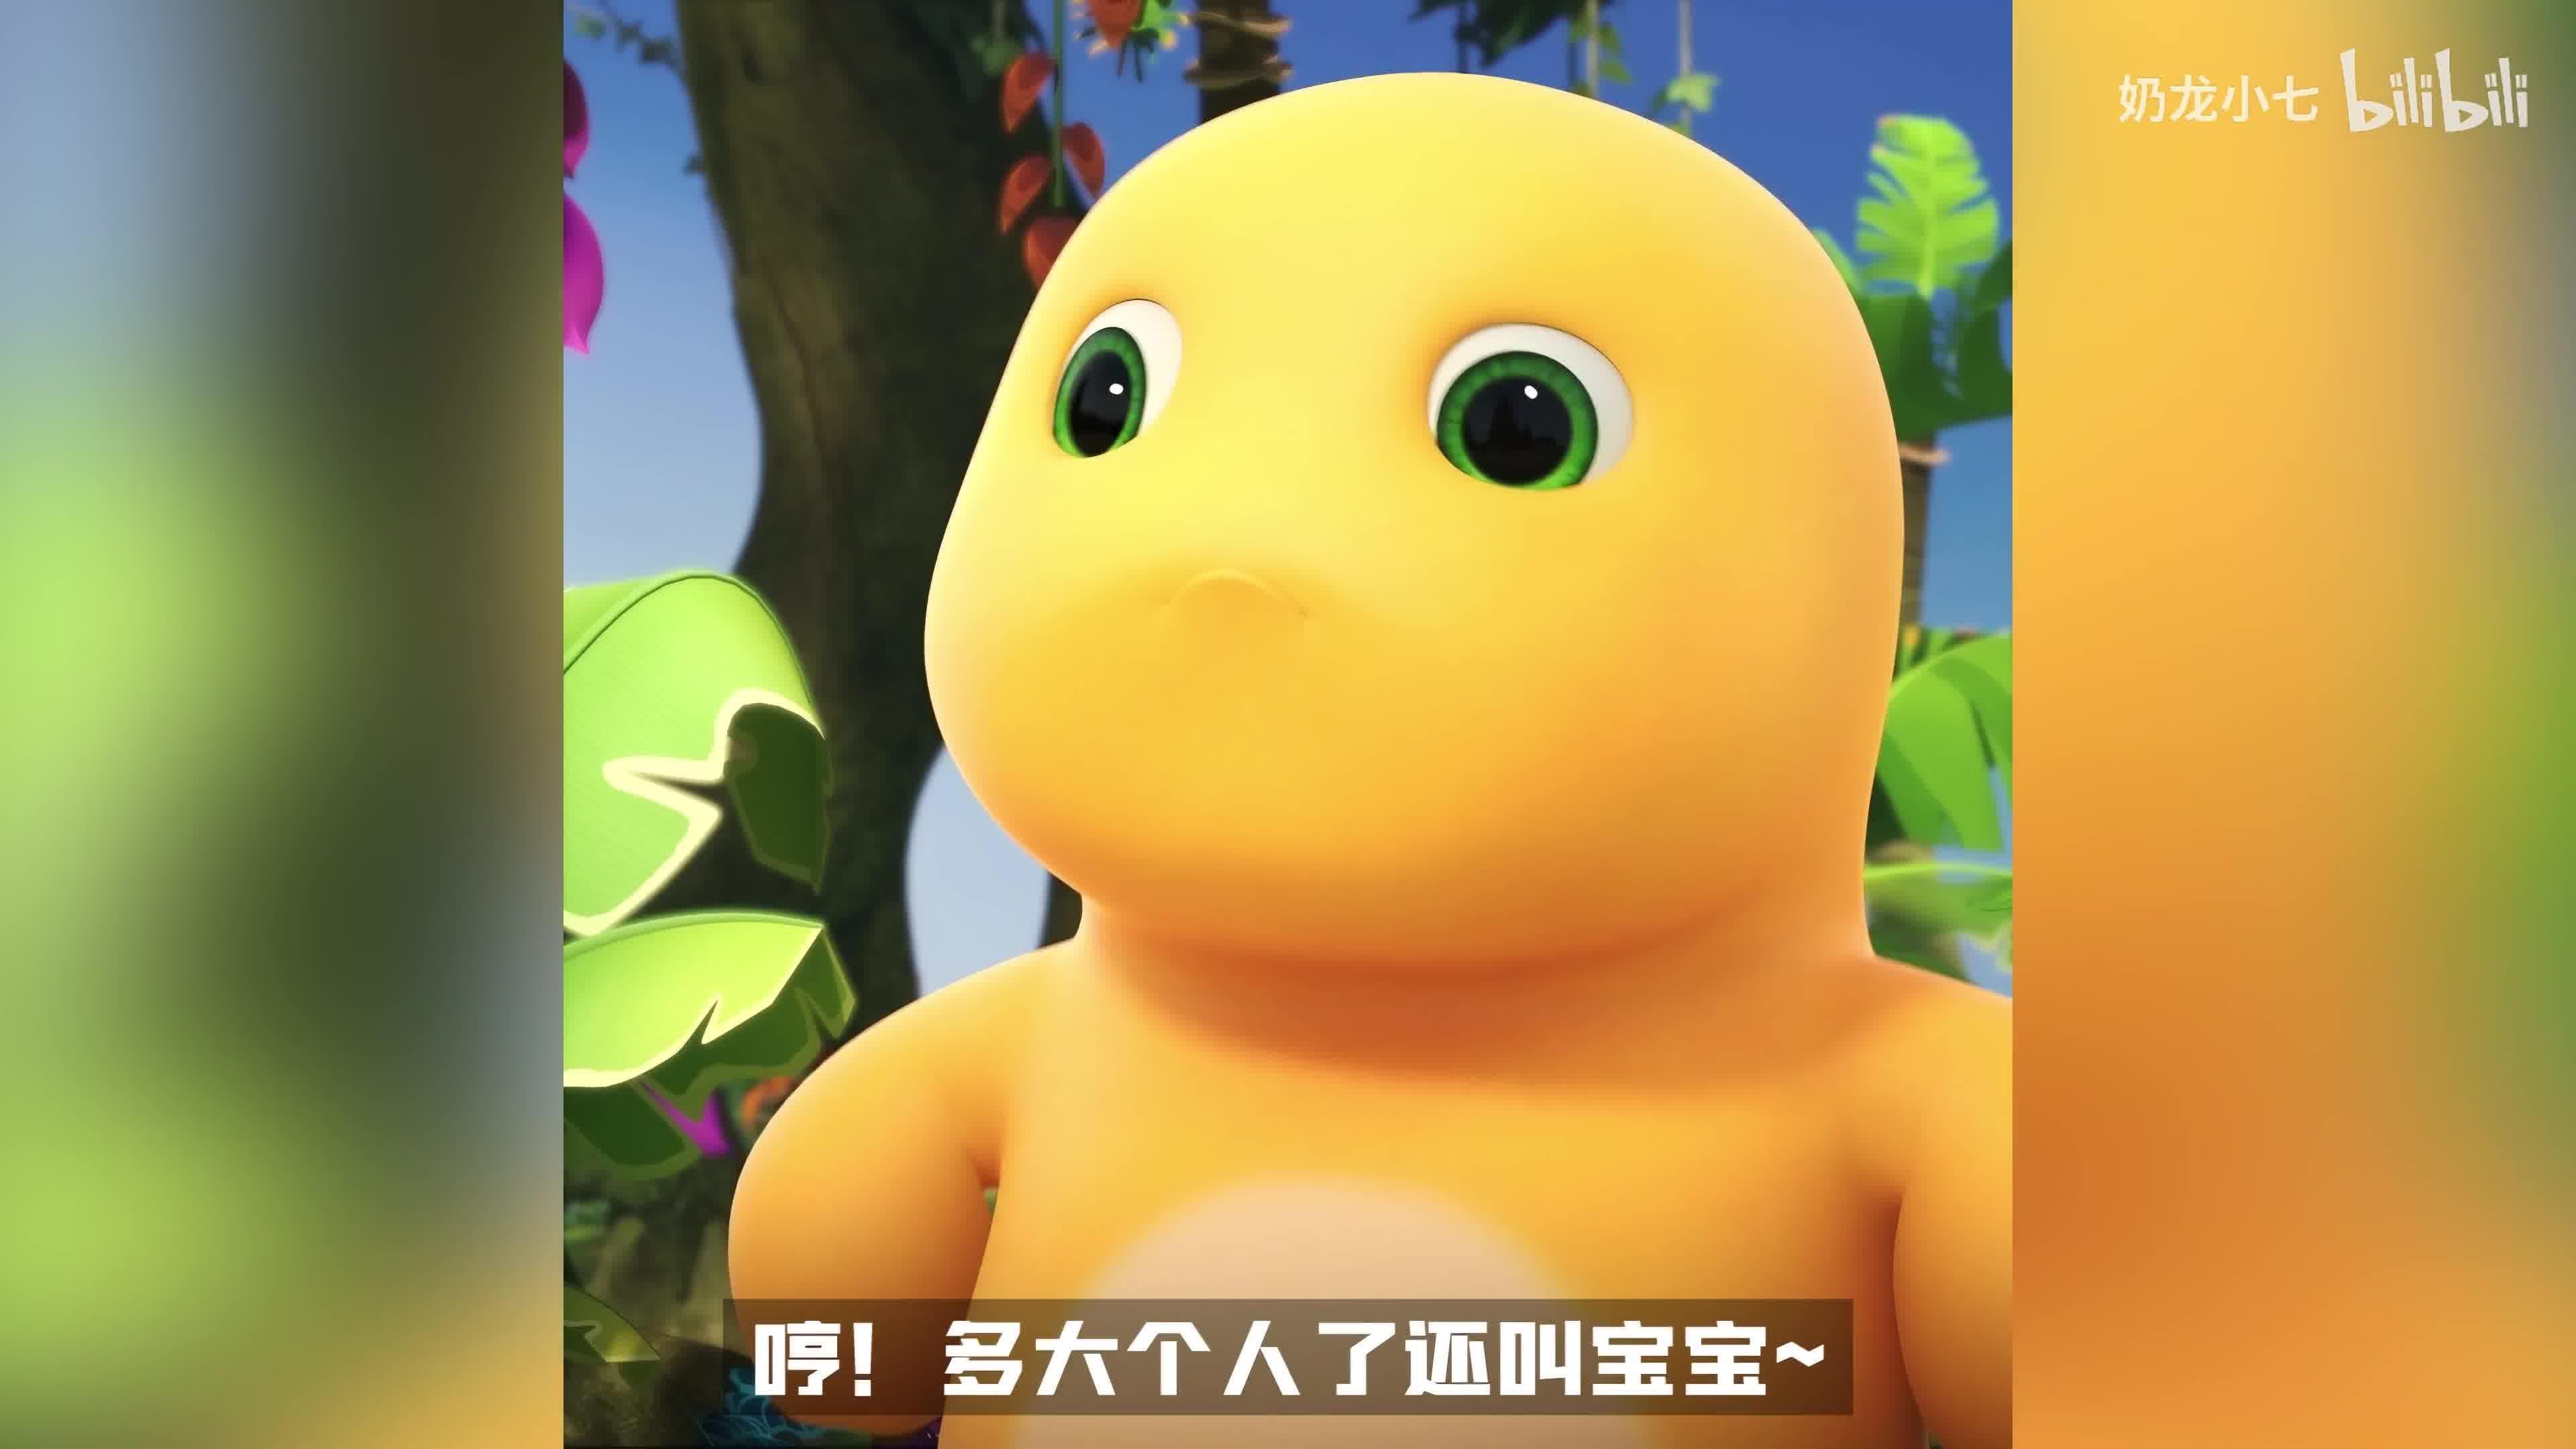
Label: nailong